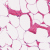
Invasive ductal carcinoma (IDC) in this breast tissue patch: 0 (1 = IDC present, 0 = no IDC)